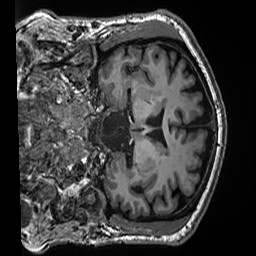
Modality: T1w
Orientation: coronal
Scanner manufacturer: siemens
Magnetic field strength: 3 T
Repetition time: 2.5 s
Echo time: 0.00299 s